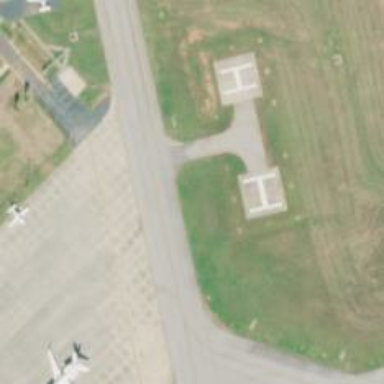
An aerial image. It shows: View of taxiway at the airport.